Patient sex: M
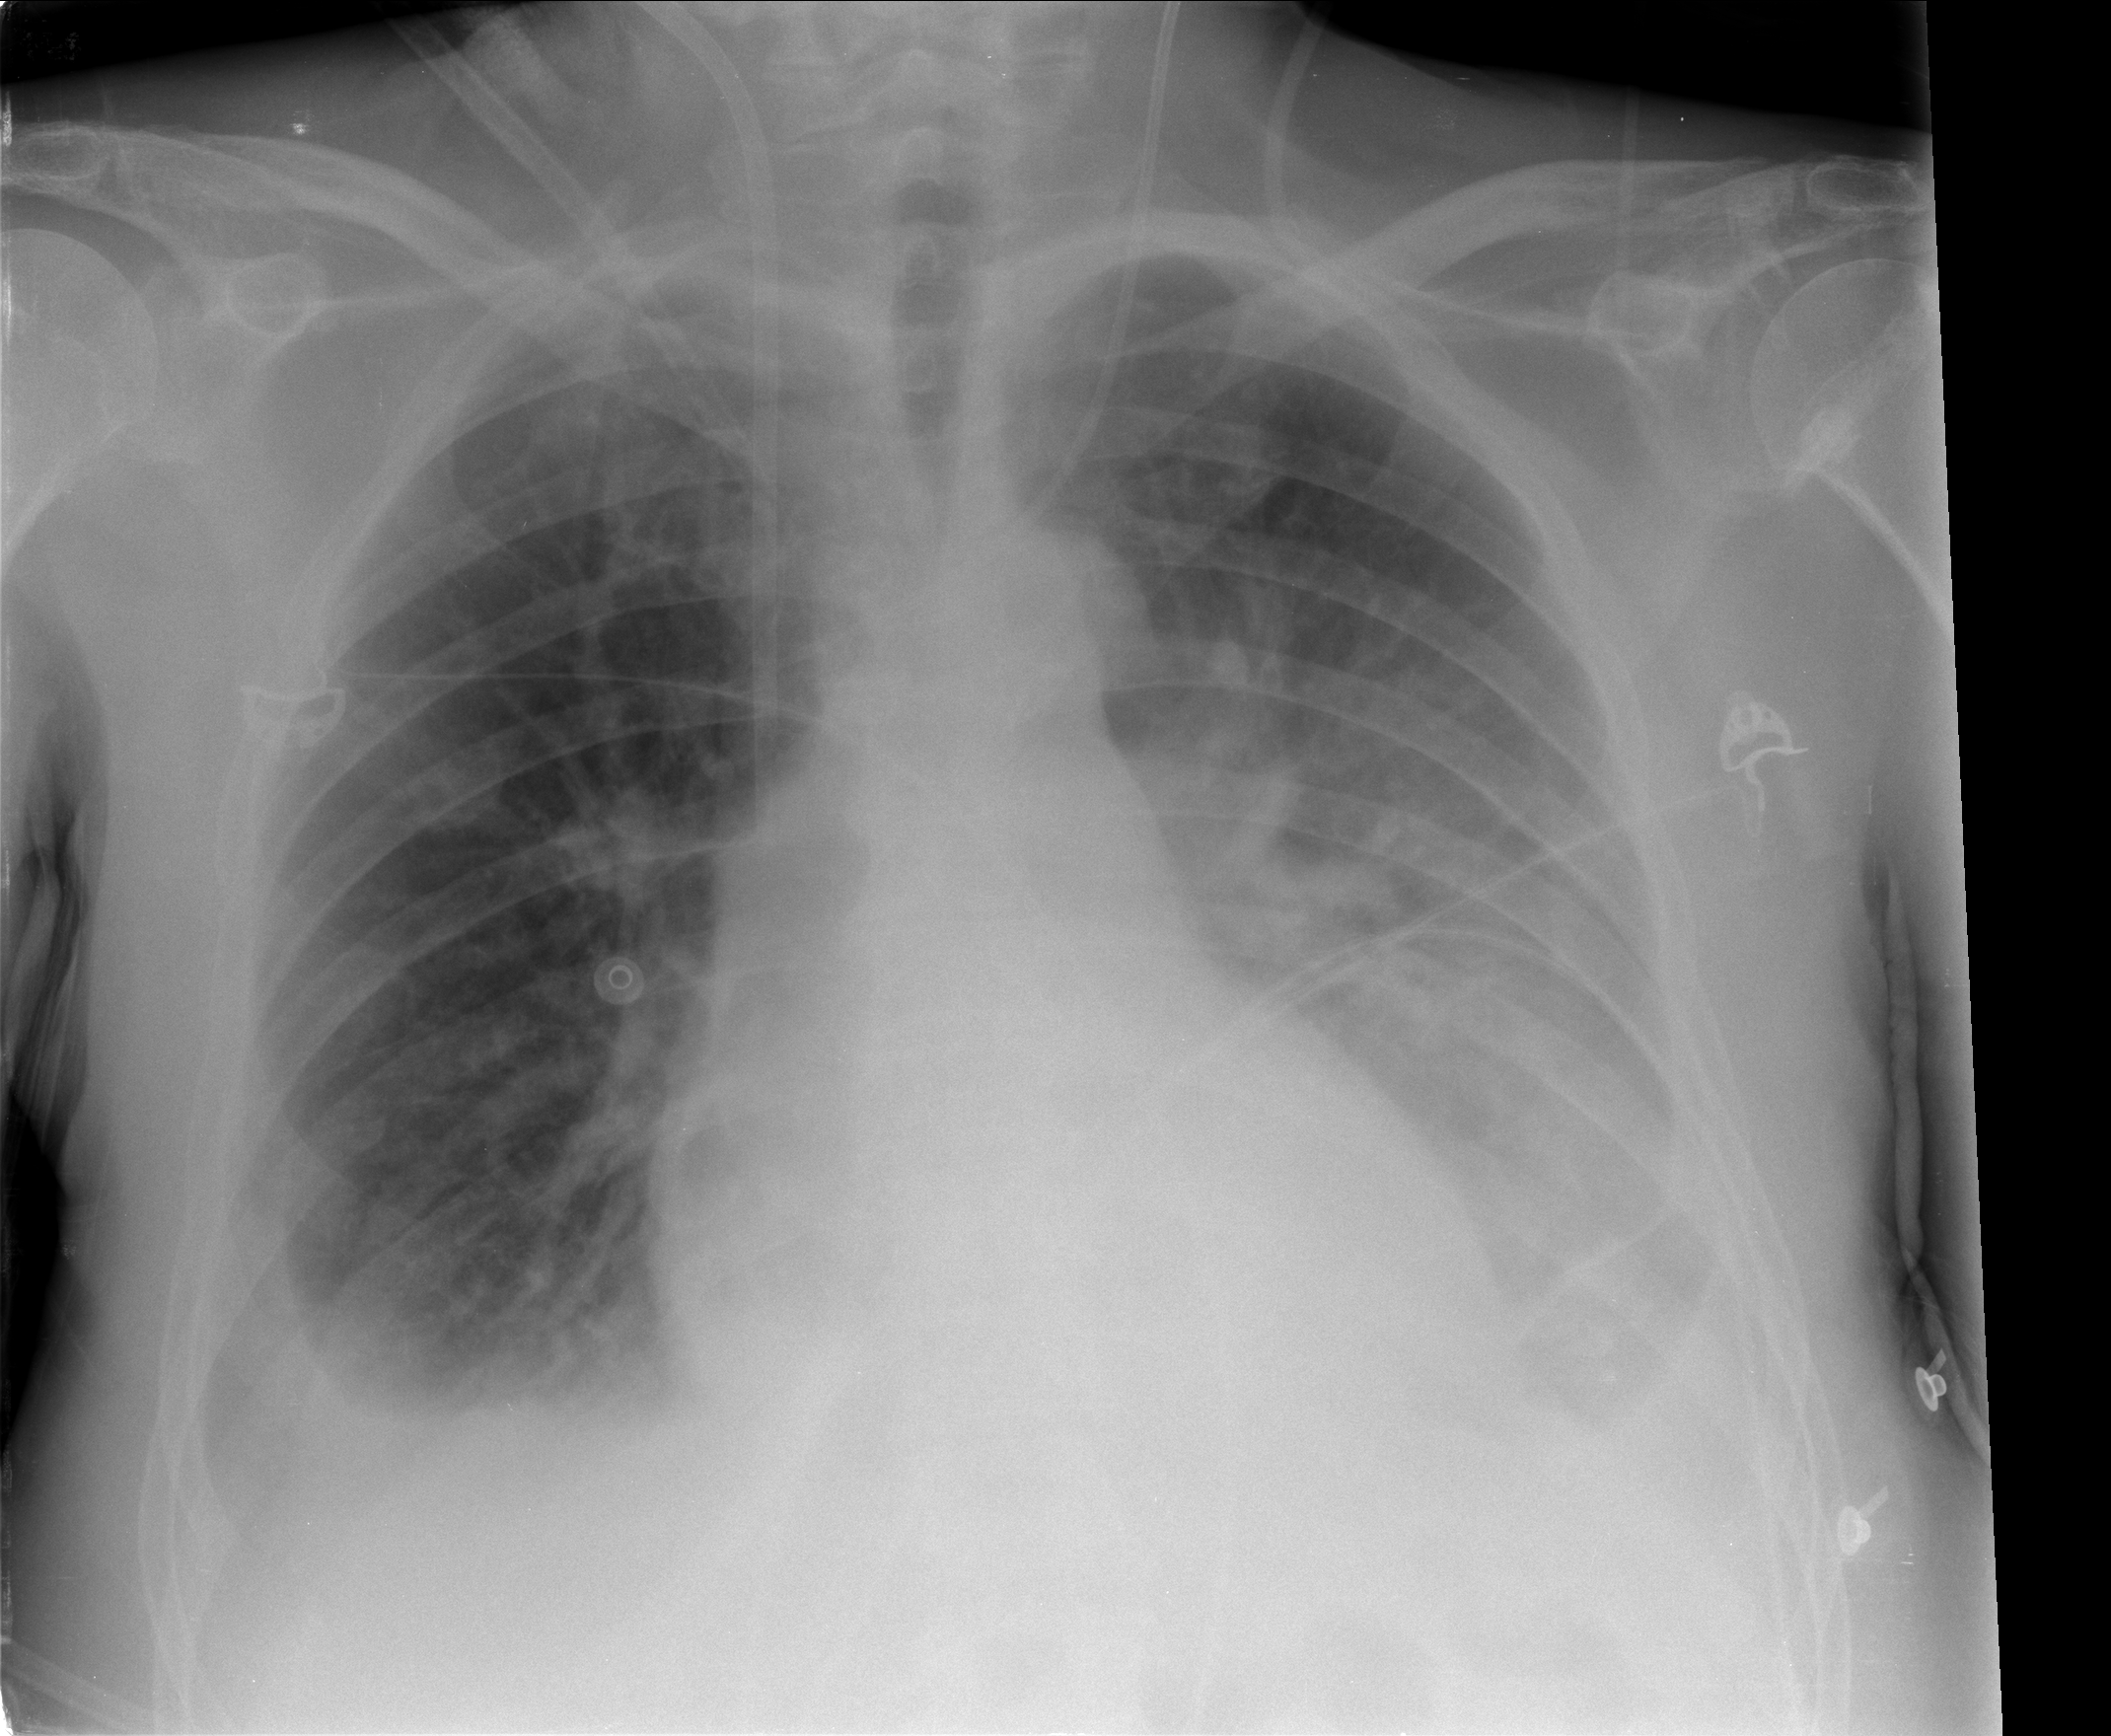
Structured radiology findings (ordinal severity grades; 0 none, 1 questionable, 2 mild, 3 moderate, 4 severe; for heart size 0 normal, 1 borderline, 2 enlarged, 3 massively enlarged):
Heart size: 1
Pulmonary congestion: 1
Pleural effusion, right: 2
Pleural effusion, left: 3
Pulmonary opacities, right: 0
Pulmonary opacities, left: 0
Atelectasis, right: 2
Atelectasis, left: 2